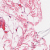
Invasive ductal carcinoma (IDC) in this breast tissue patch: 0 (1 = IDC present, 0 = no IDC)